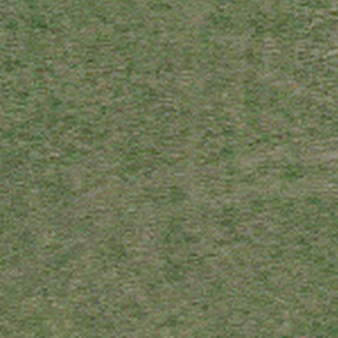
Label: other